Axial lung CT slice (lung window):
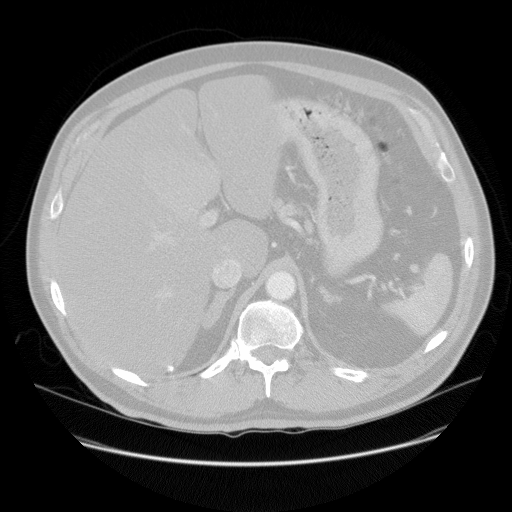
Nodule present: no